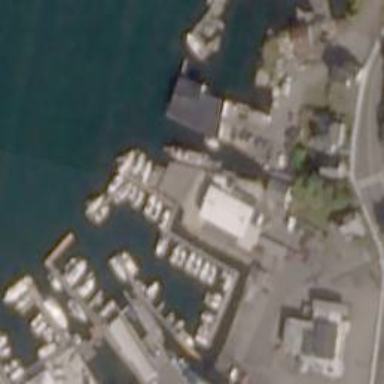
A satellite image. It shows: Man-made pier.